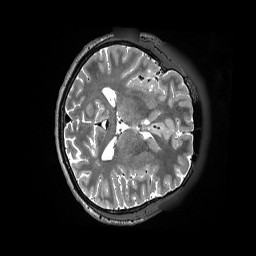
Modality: T2w
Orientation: axial
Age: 39
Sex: male